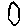
Label: hexagon